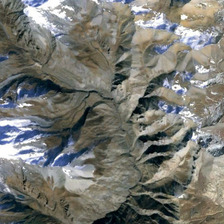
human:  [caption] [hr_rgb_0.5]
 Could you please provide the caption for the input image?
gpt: the rugged mountains are in an unbroken line .

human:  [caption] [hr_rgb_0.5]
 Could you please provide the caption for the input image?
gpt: some white snows cover a part of a piece of khaki mountain .

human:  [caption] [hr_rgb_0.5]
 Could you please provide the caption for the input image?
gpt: the yellow mountain is a piece of water wet .

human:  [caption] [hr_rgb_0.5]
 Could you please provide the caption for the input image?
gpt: some white snows cover a part of a piece of khaki mountain .

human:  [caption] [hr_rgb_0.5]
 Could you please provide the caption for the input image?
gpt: the yellow mountain is a piece of water wet .